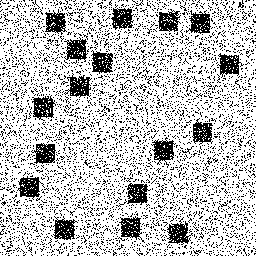
Squares: 17
Triangles: 0
Stars: 0
Total shapes: 17